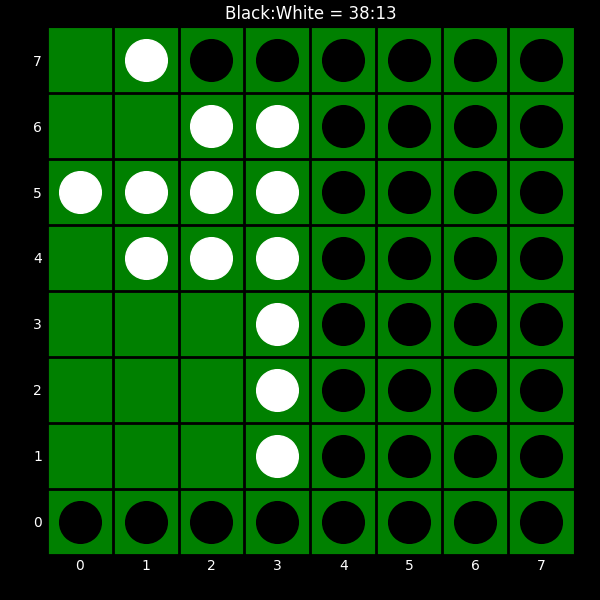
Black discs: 38
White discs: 13